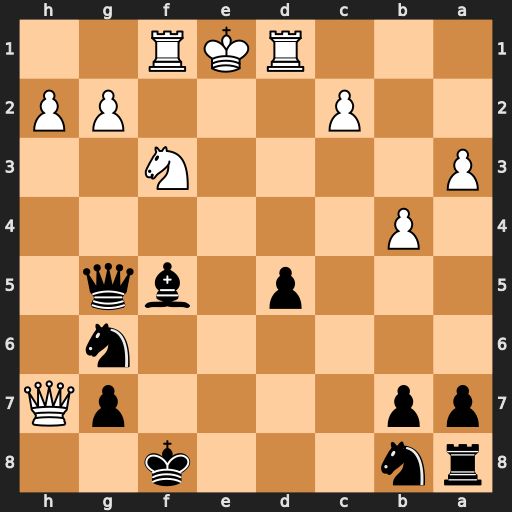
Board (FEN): rn3k2/pp4pQ/6n1/3p1bq1/1P6/P4N2/2P3PP/3RKR2
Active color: b
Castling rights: -
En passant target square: -
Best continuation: Qe3#